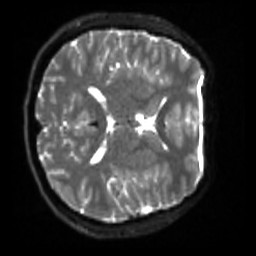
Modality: sbref
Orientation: axial
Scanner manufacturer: siemens
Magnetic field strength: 3 T
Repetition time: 4 s
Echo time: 0.0594 s